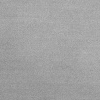
Atmospheric dust classification: dusty